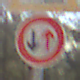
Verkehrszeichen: VorrangDesGegenverkehrs
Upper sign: Arbeitsstelle
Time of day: MorningAfternoon
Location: Outdoor (Nature)
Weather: Clear
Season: Winter
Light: Natural